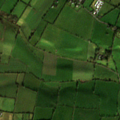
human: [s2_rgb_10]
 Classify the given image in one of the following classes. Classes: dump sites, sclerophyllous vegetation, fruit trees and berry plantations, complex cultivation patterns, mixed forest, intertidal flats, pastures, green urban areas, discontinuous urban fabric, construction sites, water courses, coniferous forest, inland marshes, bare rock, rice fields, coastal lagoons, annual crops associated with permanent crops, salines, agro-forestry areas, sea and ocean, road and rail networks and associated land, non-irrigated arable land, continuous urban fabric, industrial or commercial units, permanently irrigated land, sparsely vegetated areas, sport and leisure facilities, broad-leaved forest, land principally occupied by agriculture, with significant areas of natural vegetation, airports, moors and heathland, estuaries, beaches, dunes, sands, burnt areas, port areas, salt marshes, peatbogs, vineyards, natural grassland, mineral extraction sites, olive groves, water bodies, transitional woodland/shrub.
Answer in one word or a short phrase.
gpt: pastures, complex cultivation patterns